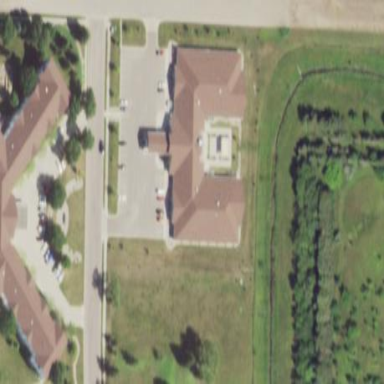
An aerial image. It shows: Nursing home building.